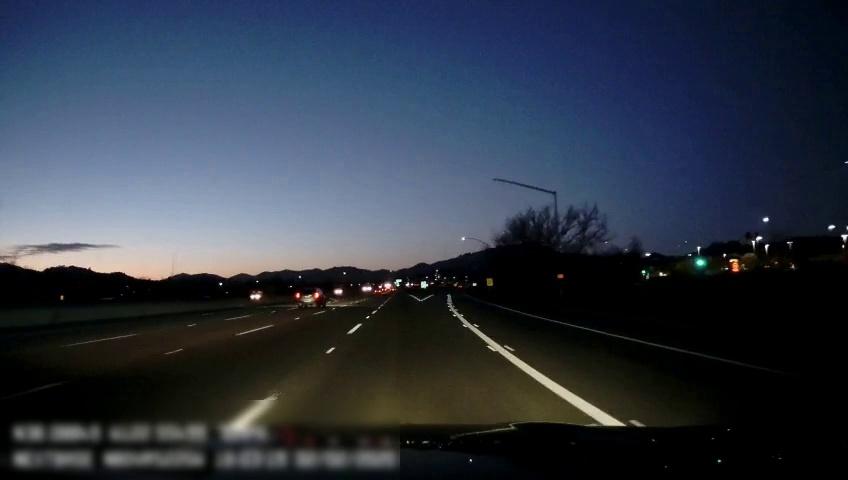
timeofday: Dusk/Dawn/Twilight
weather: Other
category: Drivable Space
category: Vehicles | Truck
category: Vehicles | SUV
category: Vehicles | SUV
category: Lanes | Alternate Lane
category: Lanes | Alternate Lane
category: Lanes | Alternate Lane
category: Lanes | Alternate Lane
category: Lanes | Alternate Lane
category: Lanes | Alternate Lane
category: Lanes | Alternate Lane
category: Lanes | Alternate Lane